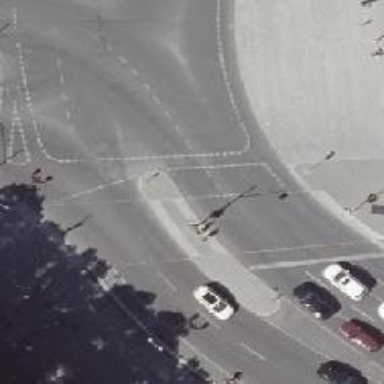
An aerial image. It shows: Traffic island located on footway.